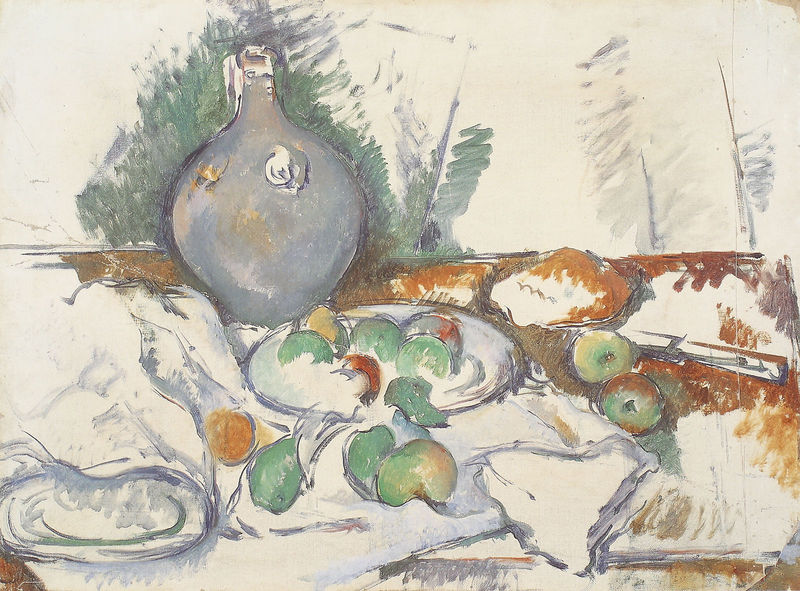
Titel: Stilleben mit Wasserkrug (Nature morte à la cruche)
Künstler: Paul Cézanne
Institution: London, Tate Gallery
Schlagwörter: weiß, aquarell, grün, braun, grau, holz, skizze, tisch, zeichnung, obst, rot, tuch, flasche, wand, messer, teller, tischdecke, decke, früchte, kanne, krug, stilleben, stillleben, vase, äpfel, farbe, schattierung, brot, birnen, gefäß, expressionistisch, radierung, entwurf, schnitte, brotmesser, obst kanne stilleben